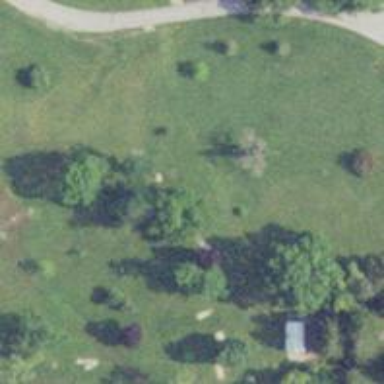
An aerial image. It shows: Disc golf course.